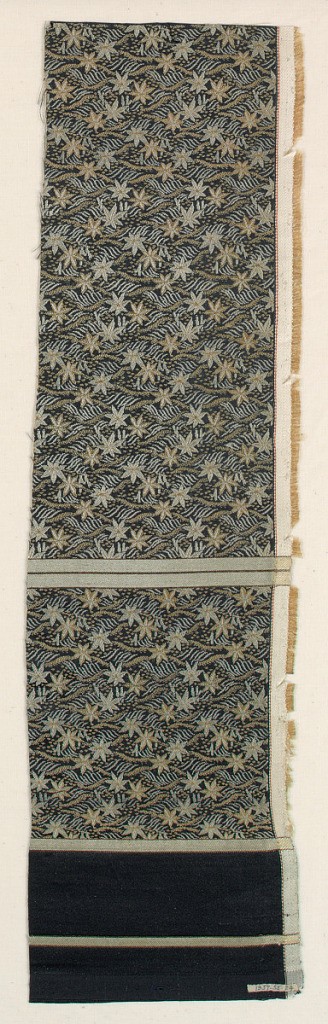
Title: Obi fragment
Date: late 19th century
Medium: silk Technique: plain compound twill weave
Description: Obi fragment with black silk ground with allover ground figure in tan and white silks. Design of branches forming lozenges and maple leaves. Broad black stripes at bottom.